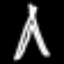
Label: The Eiffel Tower